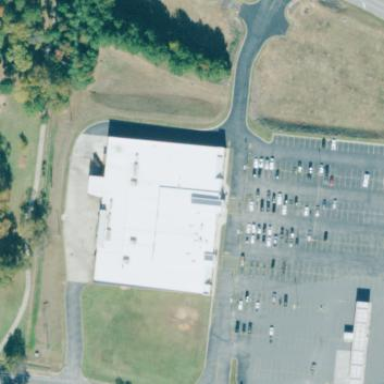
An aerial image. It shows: Supermarket building.